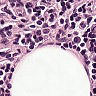
Metastatic tissue present: no